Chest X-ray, PA view. Patient: 45 years old, sex F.
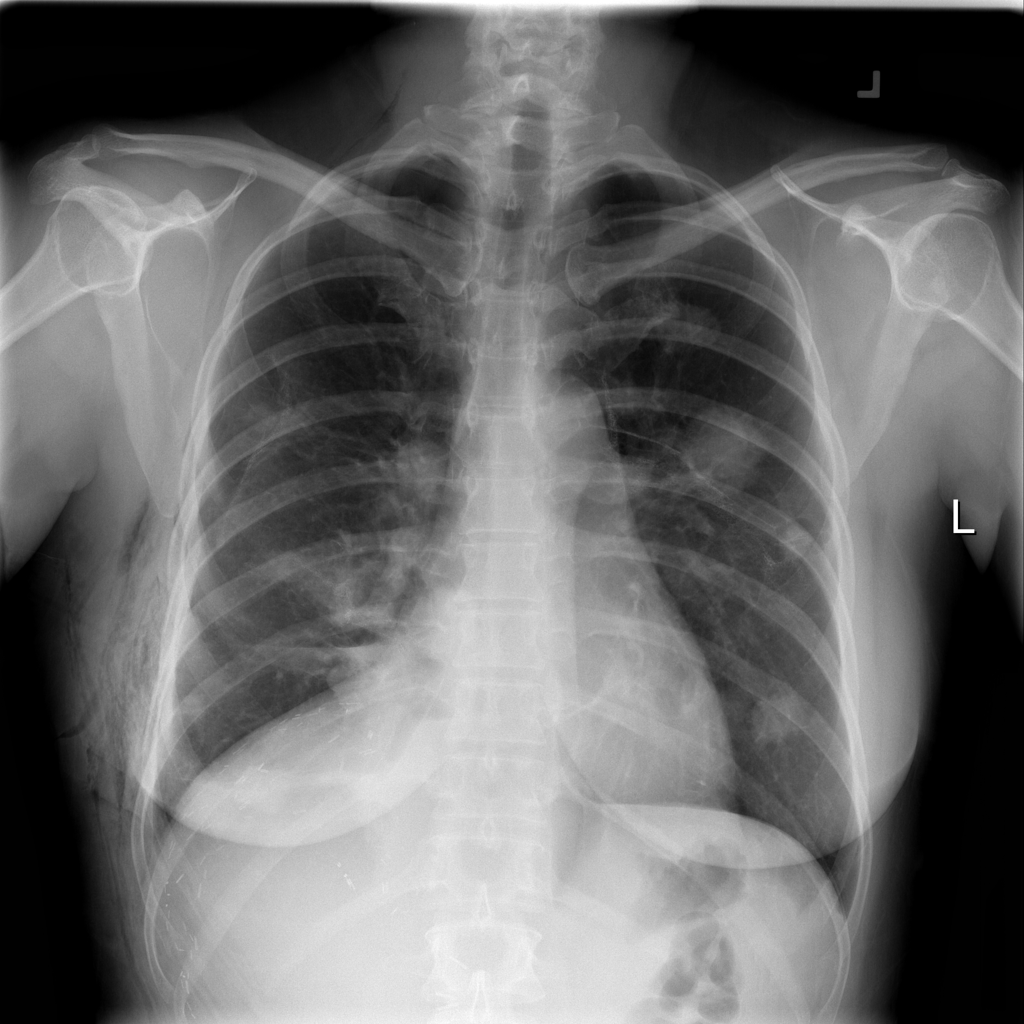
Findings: No Finding